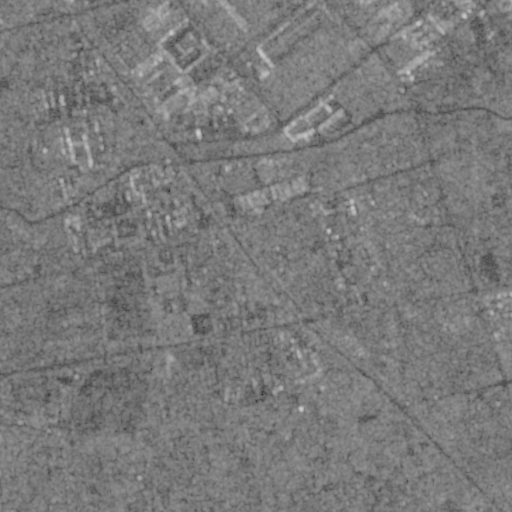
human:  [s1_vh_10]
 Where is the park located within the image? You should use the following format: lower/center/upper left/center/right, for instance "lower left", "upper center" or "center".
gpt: The park is located in the upper right of the image.
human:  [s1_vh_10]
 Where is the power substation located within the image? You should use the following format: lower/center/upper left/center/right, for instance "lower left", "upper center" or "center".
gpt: The power substation is located in the lower right of the image.
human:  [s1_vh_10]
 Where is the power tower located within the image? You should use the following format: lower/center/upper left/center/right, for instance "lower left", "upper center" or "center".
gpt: There is no power tower in the image.

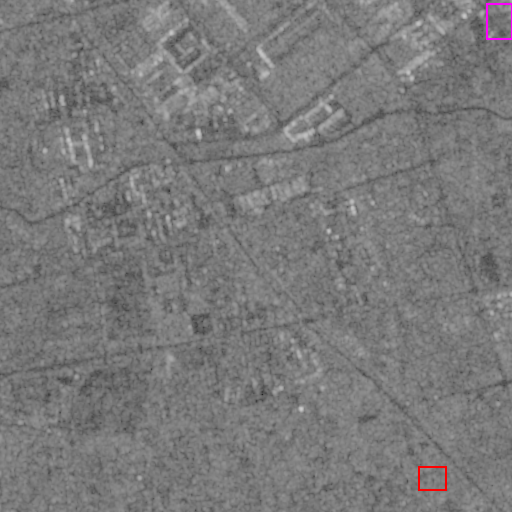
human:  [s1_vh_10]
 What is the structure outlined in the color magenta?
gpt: The structure outlined in magenta is a park.
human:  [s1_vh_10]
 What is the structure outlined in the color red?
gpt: The structure outlined in red is a power substation.
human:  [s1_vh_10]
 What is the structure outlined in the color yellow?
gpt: There is no yellow outline.